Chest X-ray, PA view. Patient: 48 years old, sex F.
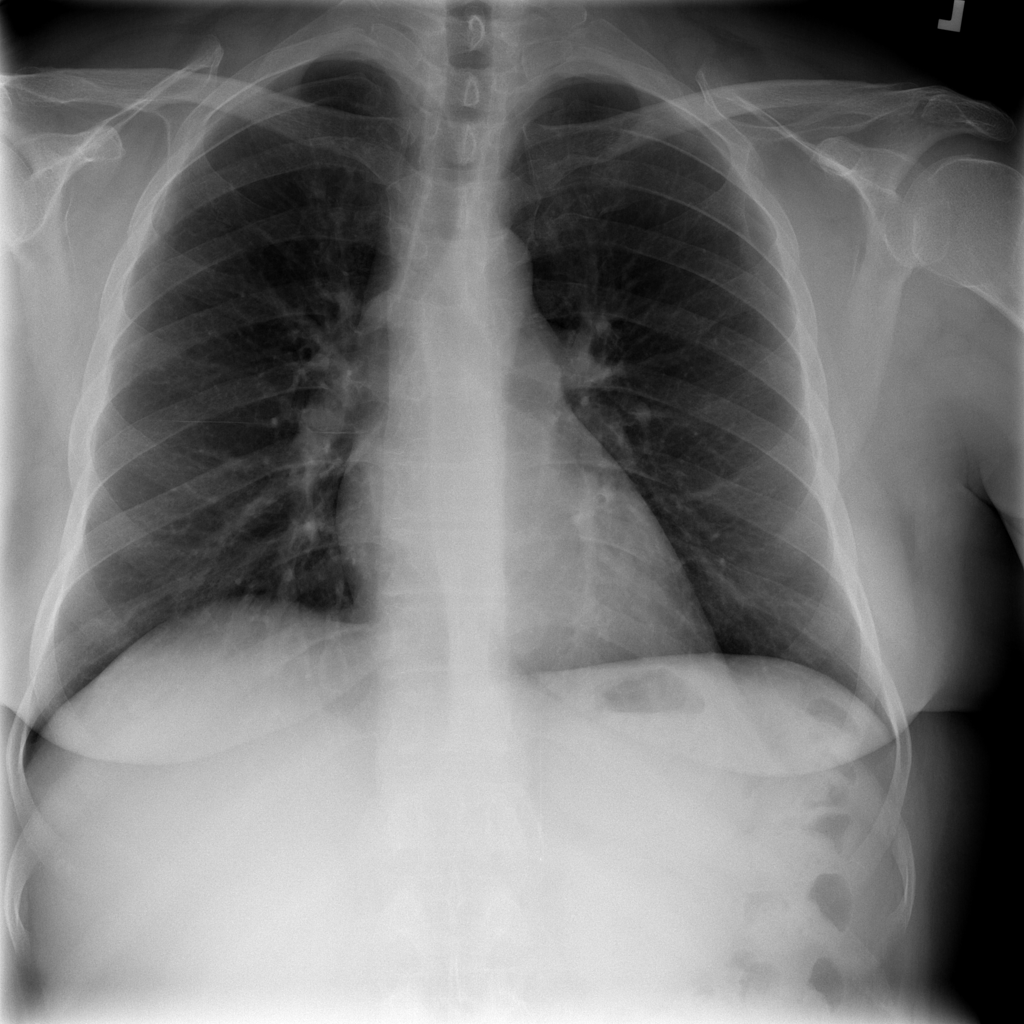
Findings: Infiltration